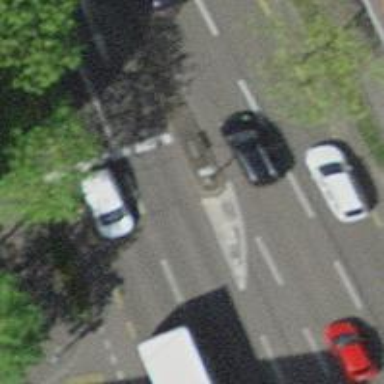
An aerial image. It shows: Crossing equipped with traffic signals. It is zebra crossing.